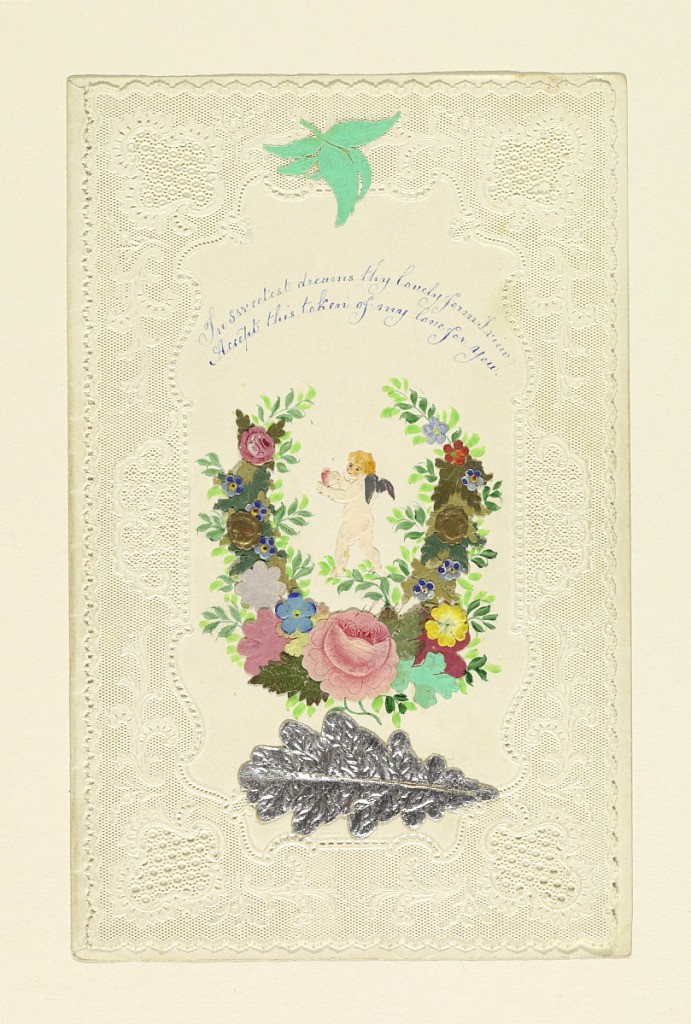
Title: Valentine
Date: ca. 1840-1850
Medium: Colored and painted embossed cut-paper
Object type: Greeting card
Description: Within an embossed cut-paper frame with stylized floral decorations is a floral wreath of colored cut-paper, and paint additions, with a cupid holding a heart. Above is written (in blue ink): "In sweetest dreams thy lovely form I view/Accept this token of my love for you."